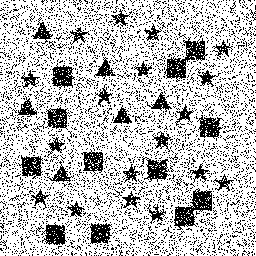
Squares: 12
Triangles: 6
Stars: 18
Total shapes: 36